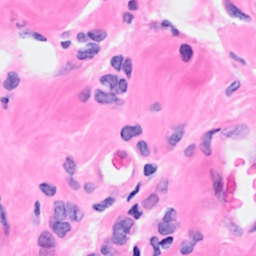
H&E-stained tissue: Breast